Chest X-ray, AP view. Patient: 49 years old, sex M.
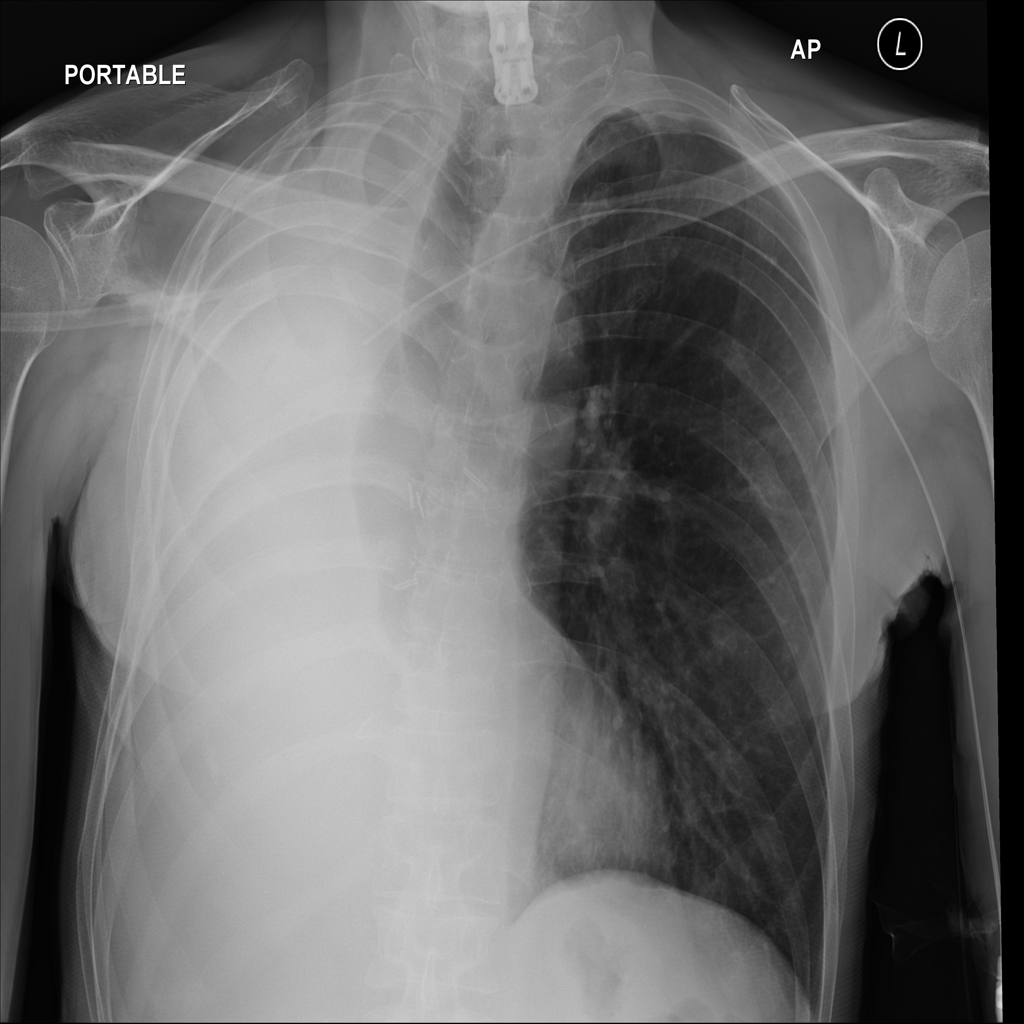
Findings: Nodule